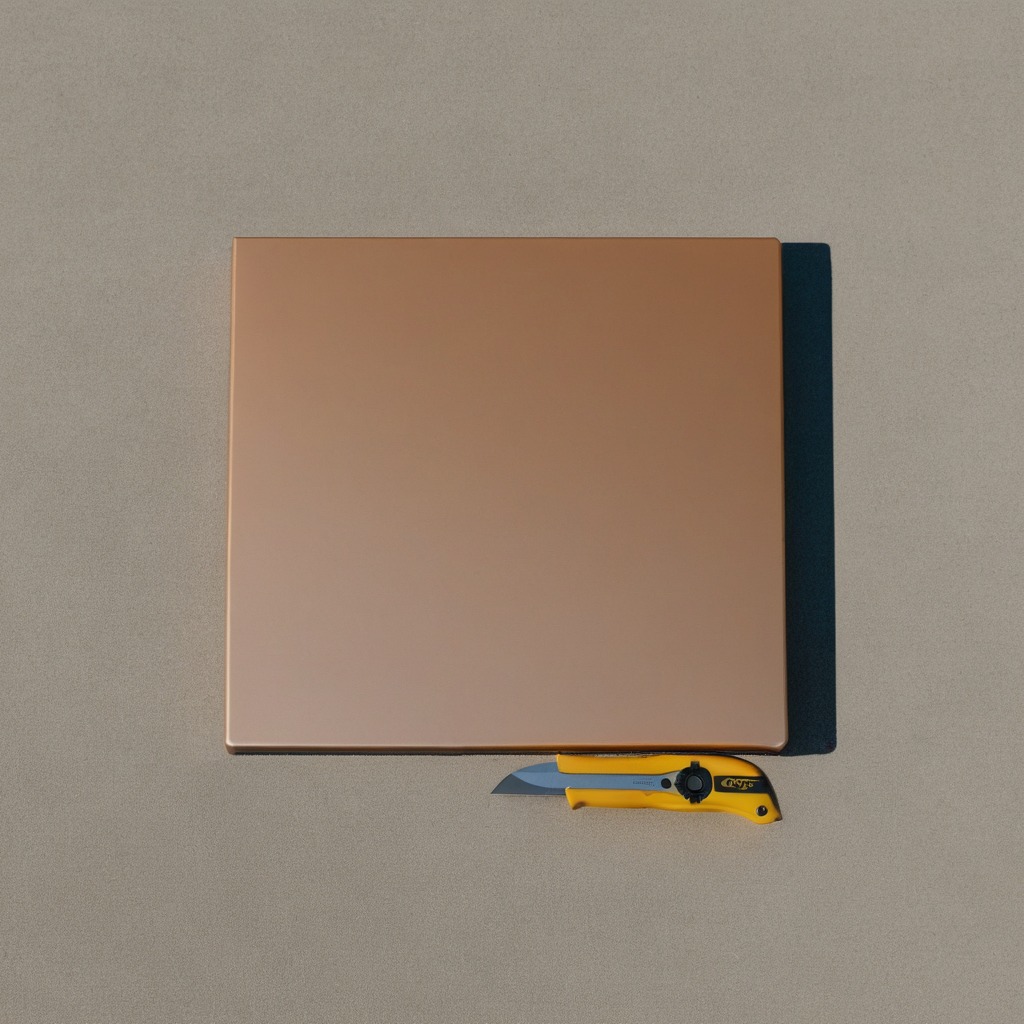
A utility knife lying on the table in a temporary outdoor tool station.